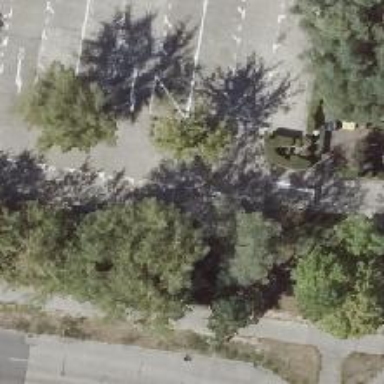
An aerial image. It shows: Concrete parking aisle on service road.